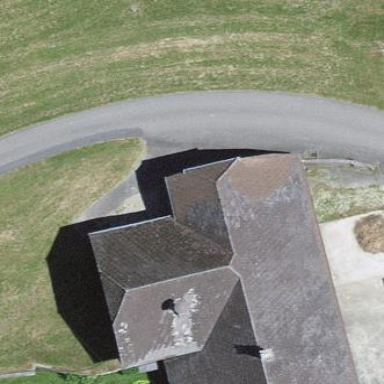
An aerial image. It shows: Farm building.